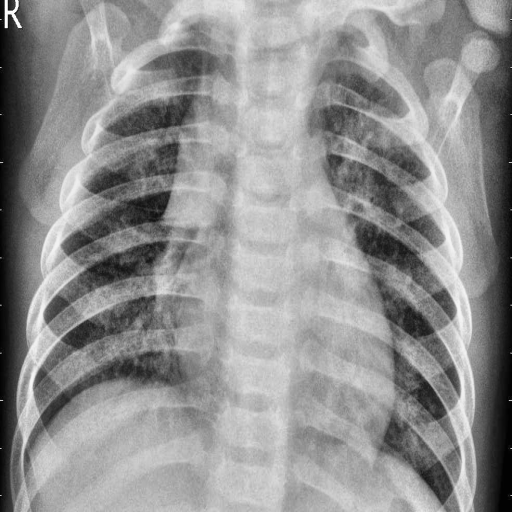
Finding: PNEUMONIA